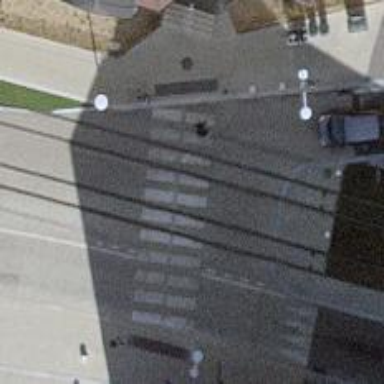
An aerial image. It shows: Tram crossing with traffic signals.